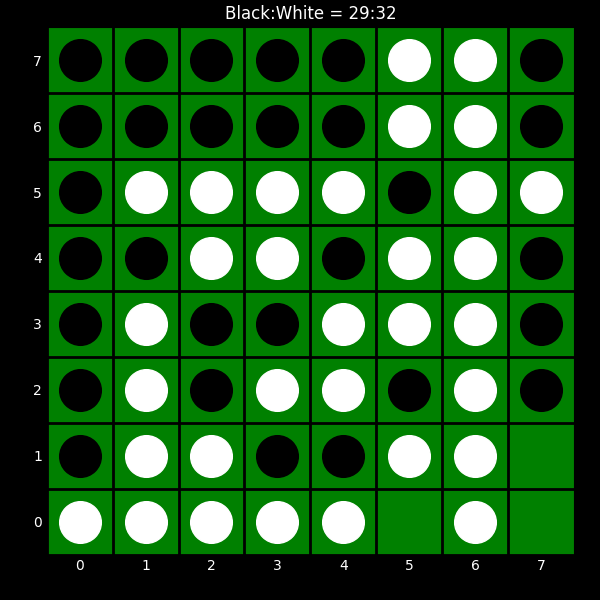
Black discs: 29
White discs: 32